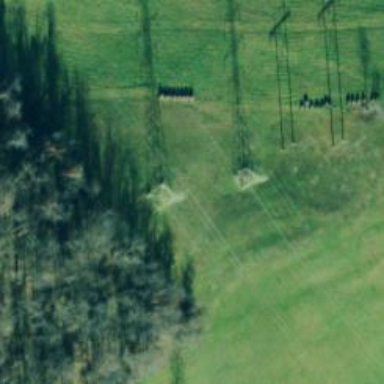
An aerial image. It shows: Lattice structure tower used for power transmission.